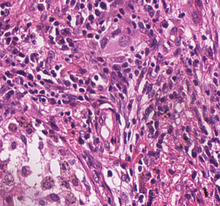
Tumor epithelial tissue: yes
Tumor-associated stroma tissue: yes
Normal tissue: no